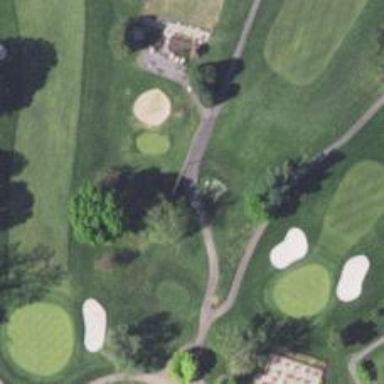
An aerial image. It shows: Path for both roads and golfers.